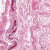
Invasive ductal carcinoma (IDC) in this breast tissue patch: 0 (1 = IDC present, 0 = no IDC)